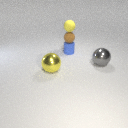
small yellow rubber sphere above small brown rubber sphere